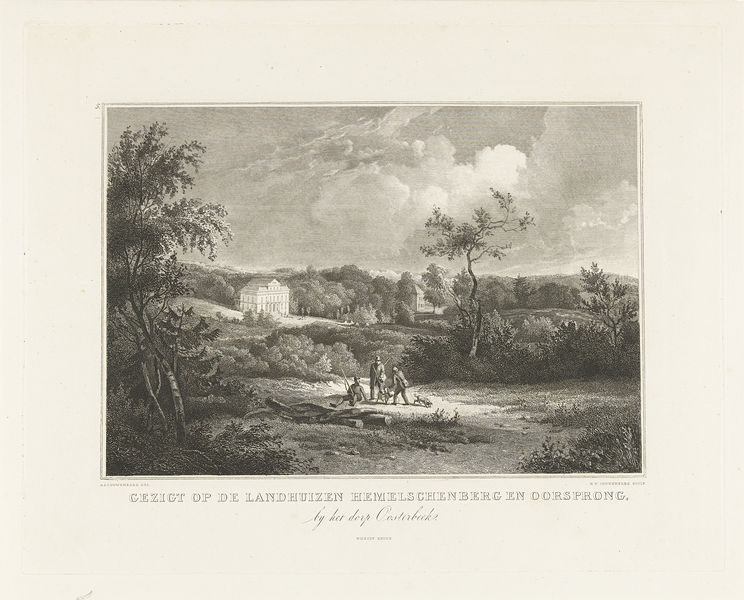
Titel: Gezicht op twee landhuizen bij Oosterbeek
Künstler: Henricus Wilhelmus Couwenberg
Standort: Amsterdam
Institution: Rijksmuseum
Schlagwörter: homme, maison, gravure, arbre, ciel, nature, paysage, esquisse, dessin, nuage, domaine